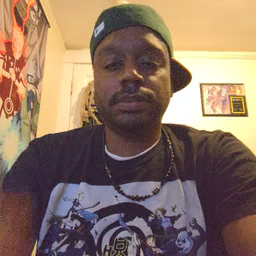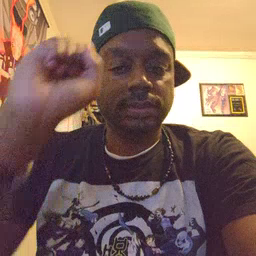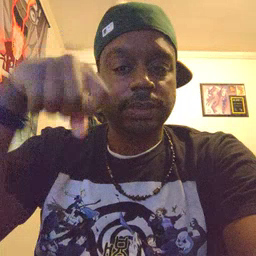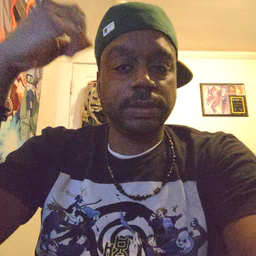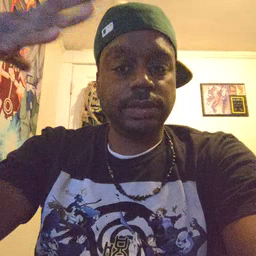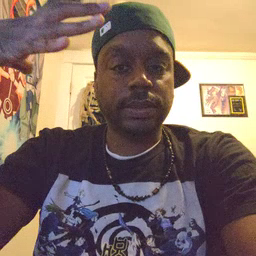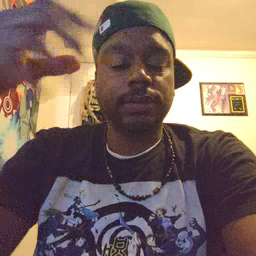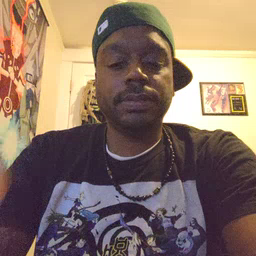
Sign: sun